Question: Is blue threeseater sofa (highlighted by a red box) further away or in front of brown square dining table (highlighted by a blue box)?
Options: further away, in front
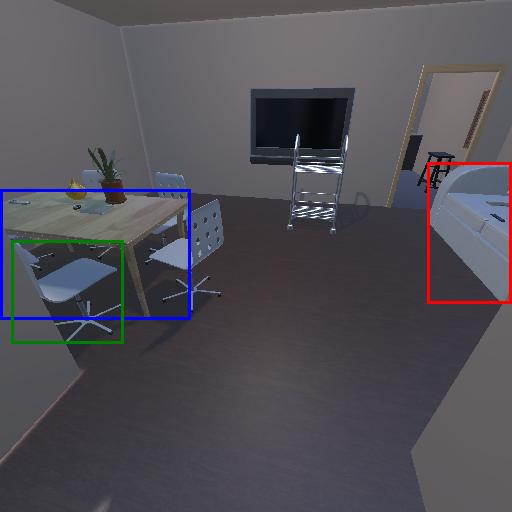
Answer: further away